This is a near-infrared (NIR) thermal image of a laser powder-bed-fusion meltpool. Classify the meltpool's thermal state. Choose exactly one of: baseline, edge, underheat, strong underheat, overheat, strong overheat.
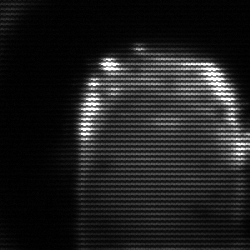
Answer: baseline